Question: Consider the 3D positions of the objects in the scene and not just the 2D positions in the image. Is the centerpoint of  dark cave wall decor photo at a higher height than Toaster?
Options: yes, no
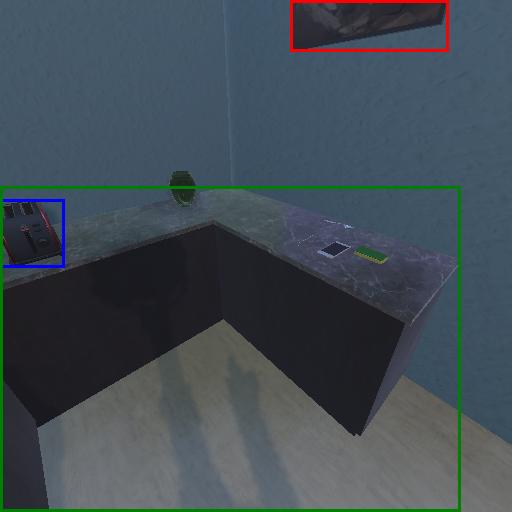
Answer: yes